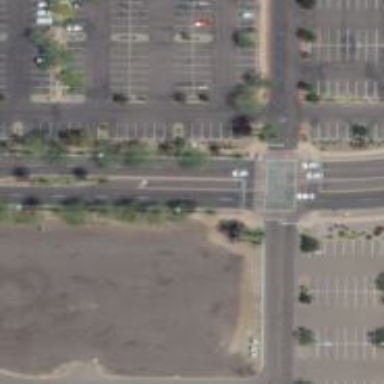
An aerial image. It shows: Solid stop line on the road marking.